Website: apple
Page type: account-selection
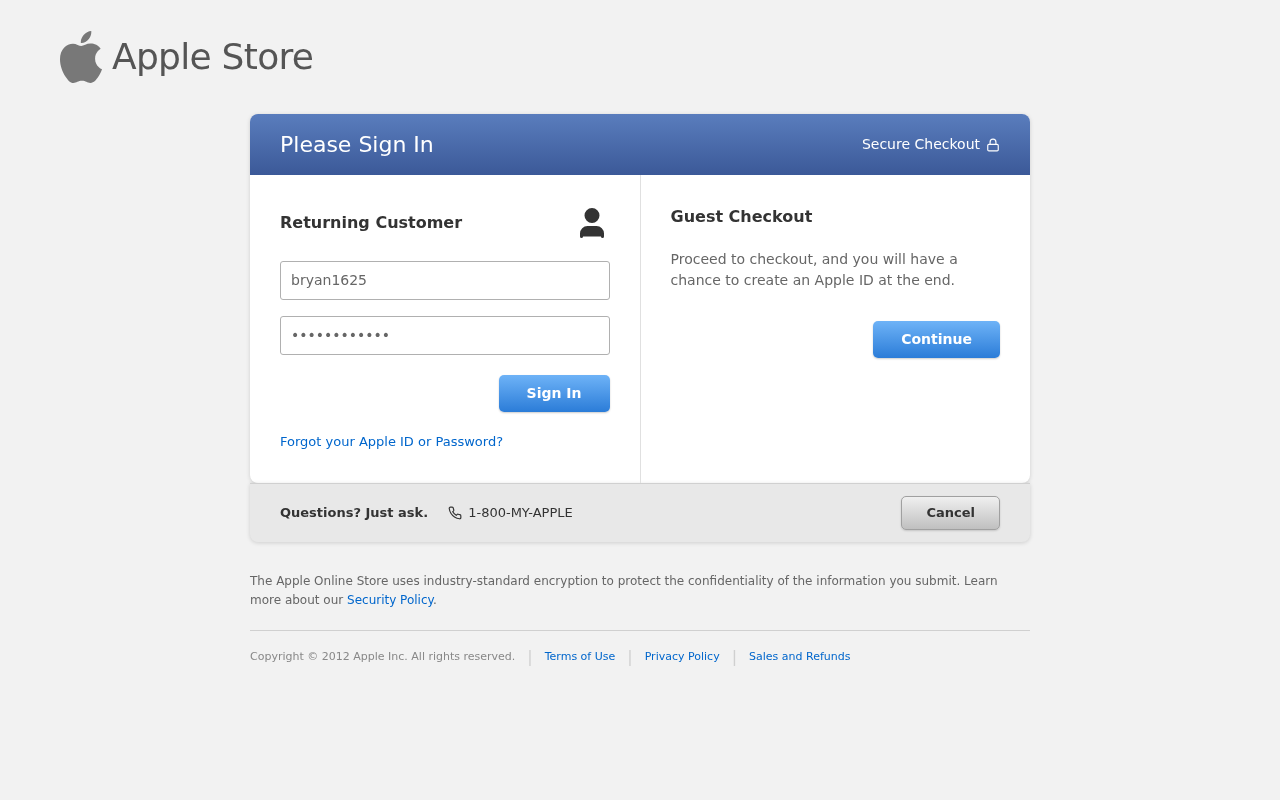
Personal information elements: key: PII_LOGIN_USERNAME
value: bryan1625